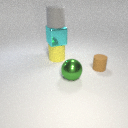
large yellow rubber cylinder below large cyan metal cube